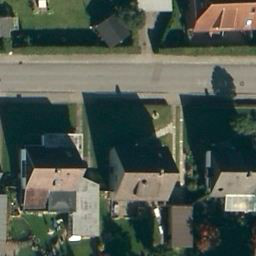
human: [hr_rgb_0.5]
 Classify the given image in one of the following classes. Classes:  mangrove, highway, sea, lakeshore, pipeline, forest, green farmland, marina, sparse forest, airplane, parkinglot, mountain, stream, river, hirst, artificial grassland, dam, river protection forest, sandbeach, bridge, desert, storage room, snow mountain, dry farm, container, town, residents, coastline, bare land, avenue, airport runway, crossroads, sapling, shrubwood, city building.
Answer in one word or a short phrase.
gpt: residents